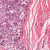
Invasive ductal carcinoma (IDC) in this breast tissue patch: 0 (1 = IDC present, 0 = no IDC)